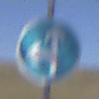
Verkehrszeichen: VorgeschriebeneFahrtrichtungGeradeausOderLinks
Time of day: MorningAfternoon
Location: Outdoor (Nature)
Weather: Clear
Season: NotSpecified
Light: Natural